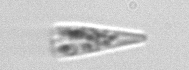
Label: Licmophora